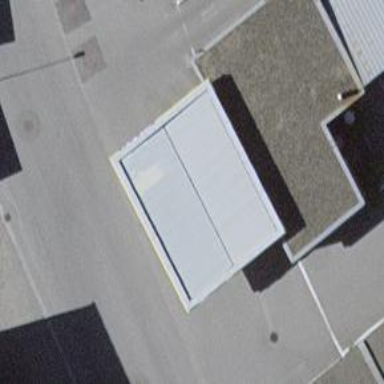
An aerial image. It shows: Fuel station.